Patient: sex M, age 58
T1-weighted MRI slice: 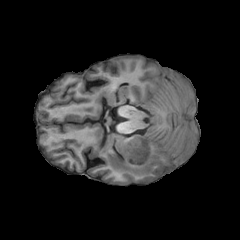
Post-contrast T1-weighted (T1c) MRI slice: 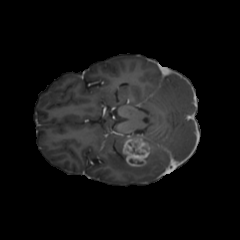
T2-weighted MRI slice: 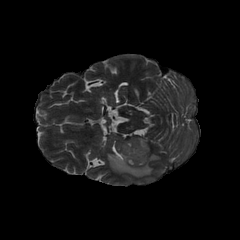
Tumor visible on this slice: yes
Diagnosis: Glioblastoma, IDH-wildtype
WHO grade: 4